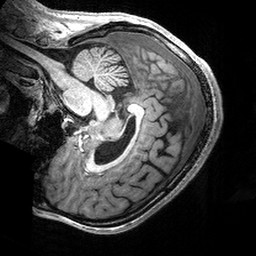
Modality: T1w
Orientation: sagittal
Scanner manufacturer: siemens
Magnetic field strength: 3 T
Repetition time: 2.53 s
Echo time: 0.00288 s